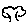
Label: tree